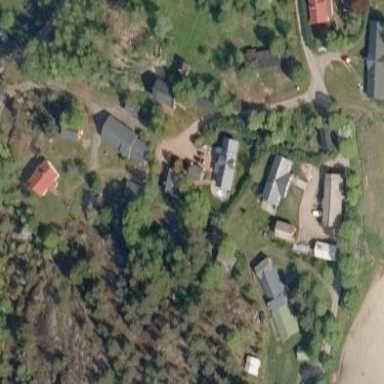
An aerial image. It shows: Isolated dwelling in residential area.